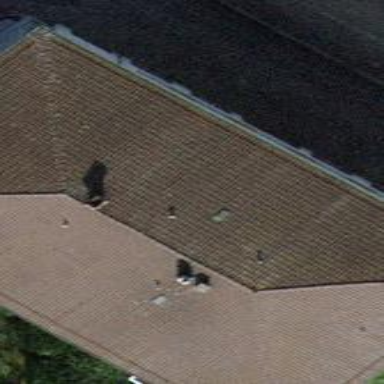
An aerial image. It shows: Apartment building with hipped roof.